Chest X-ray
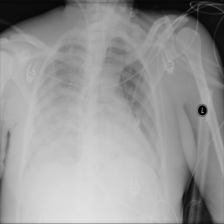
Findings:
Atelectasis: negative
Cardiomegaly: negative
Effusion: positive
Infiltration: negative
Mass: negative
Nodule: negative
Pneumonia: negative
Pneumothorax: negative
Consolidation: negative
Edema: negative
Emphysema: negative
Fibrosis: negative
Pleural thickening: negative
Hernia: negative